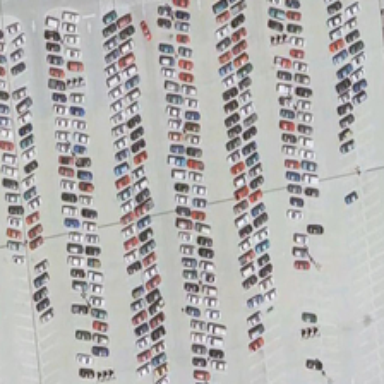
Many cars are parked in a large parking lot .